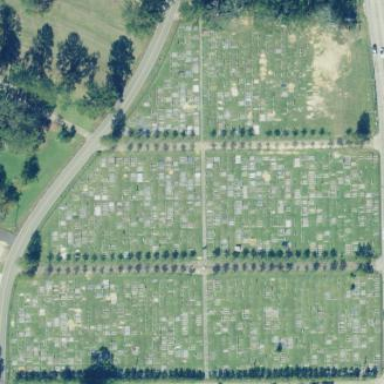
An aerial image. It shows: Cemetery.